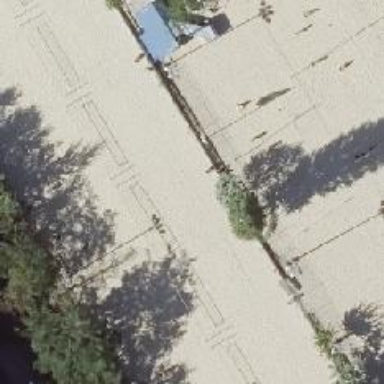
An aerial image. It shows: Sandy pitch for beach volleyball.